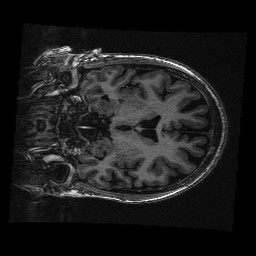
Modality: T1w
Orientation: coronal
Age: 23
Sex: female
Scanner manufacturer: ge
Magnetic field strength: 3 T
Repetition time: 0.008848 s
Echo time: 0.003544 s